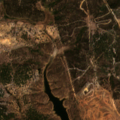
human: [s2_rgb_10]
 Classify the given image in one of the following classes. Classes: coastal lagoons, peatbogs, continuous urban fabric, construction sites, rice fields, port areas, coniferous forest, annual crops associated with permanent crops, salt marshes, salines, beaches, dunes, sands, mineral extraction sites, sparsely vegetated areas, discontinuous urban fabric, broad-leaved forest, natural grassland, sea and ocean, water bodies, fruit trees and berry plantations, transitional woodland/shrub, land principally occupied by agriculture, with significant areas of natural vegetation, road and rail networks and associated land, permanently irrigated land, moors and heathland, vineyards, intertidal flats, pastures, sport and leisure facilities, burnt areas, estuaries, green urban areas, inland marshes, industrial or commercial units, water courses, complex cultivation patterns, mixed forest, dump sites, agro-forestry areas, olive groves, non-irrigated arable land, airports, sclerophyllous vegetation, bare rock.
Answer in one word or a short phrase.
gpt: rice fields, broad-leaved forest, mixed forest, transitional woodland/shrub